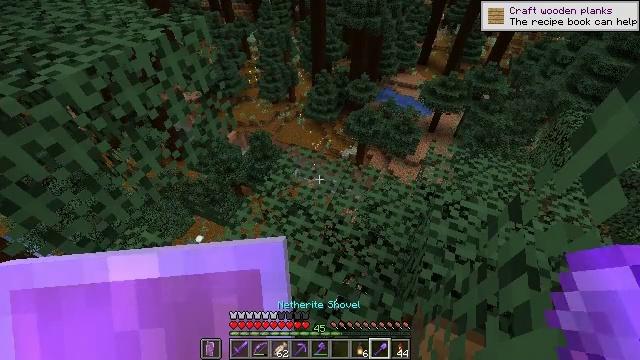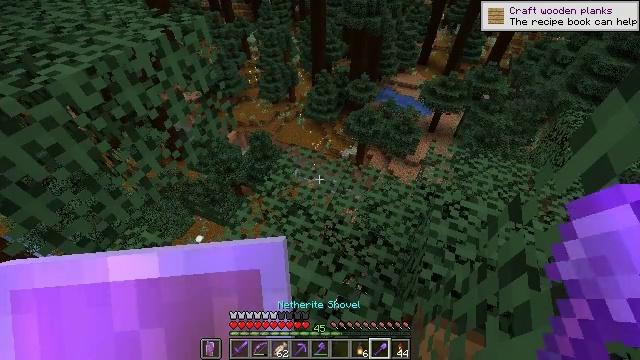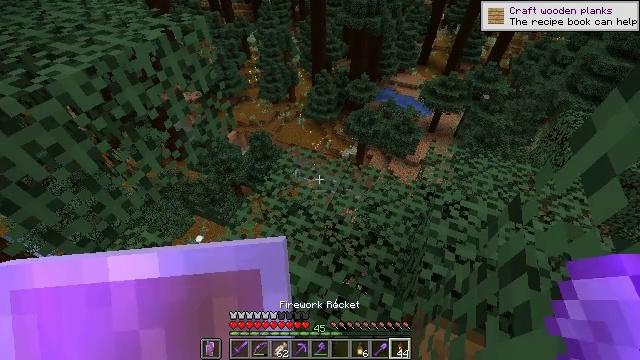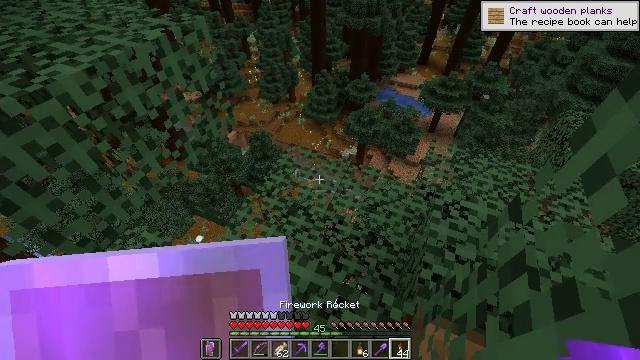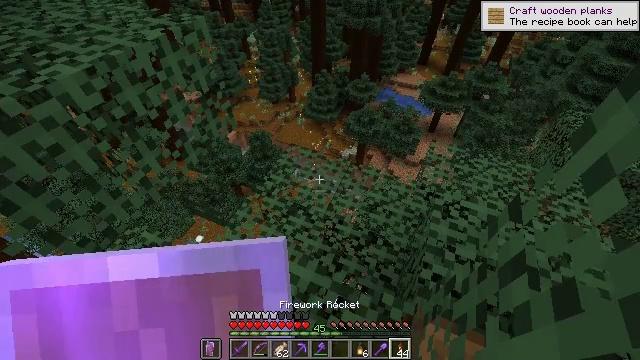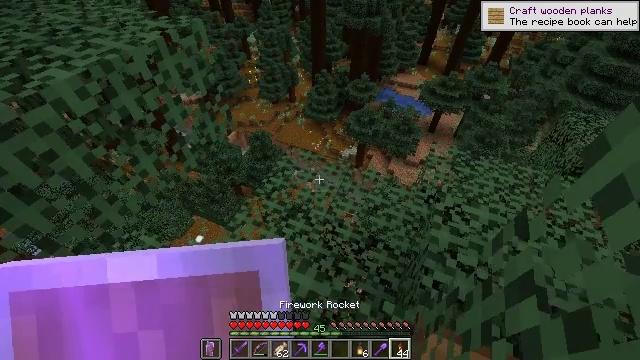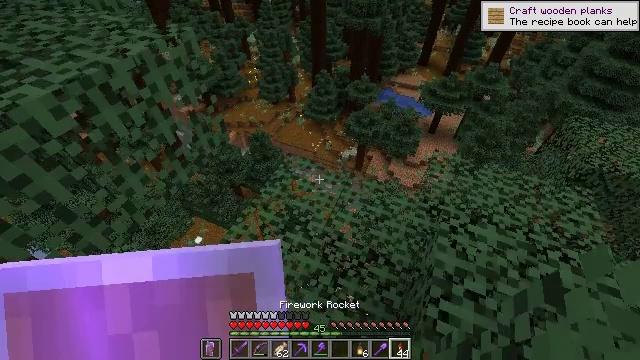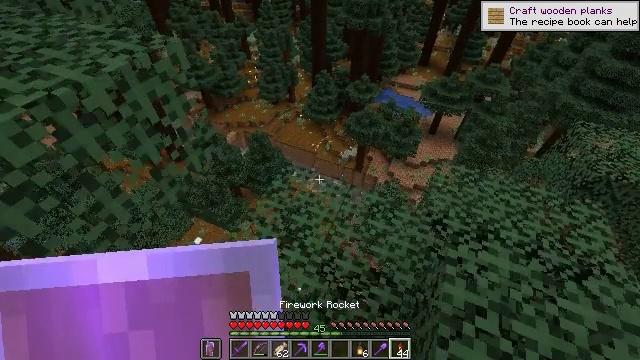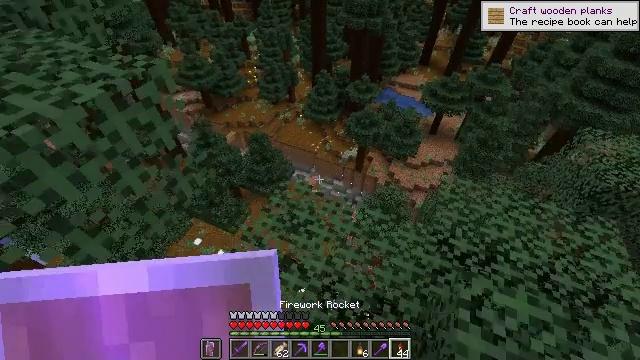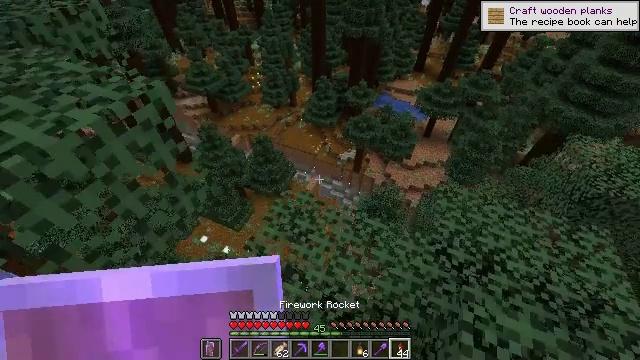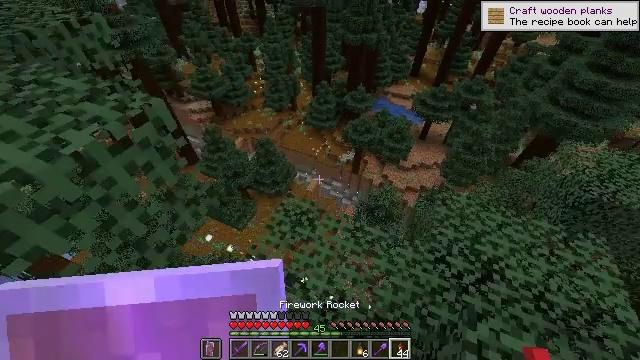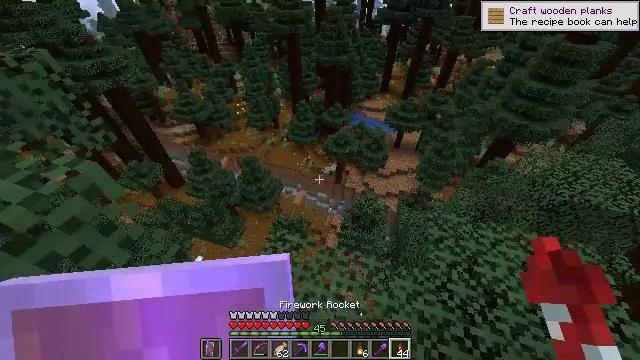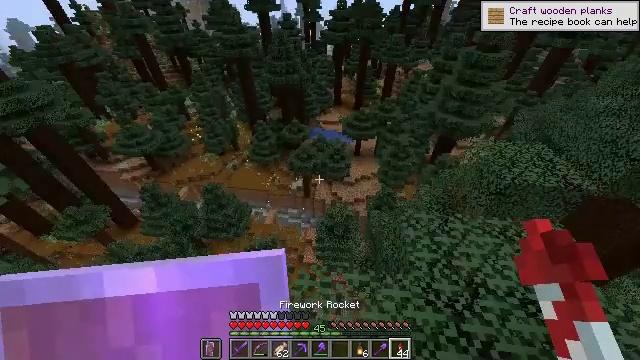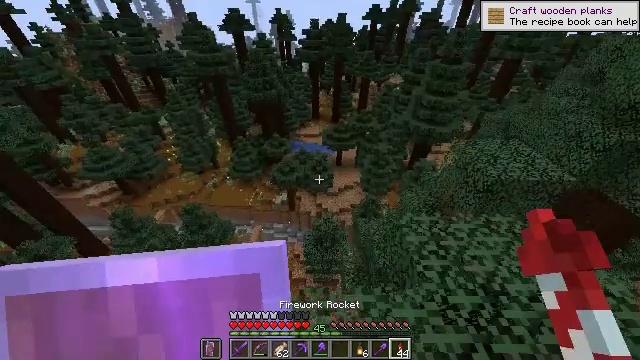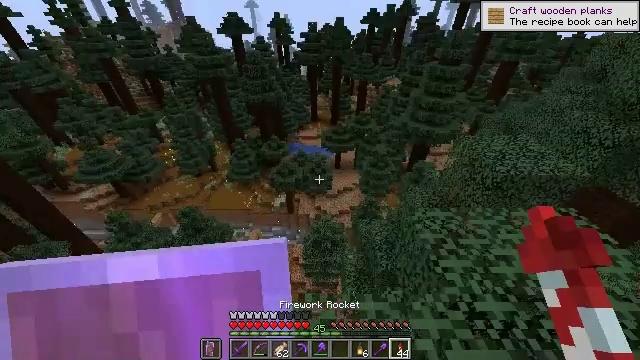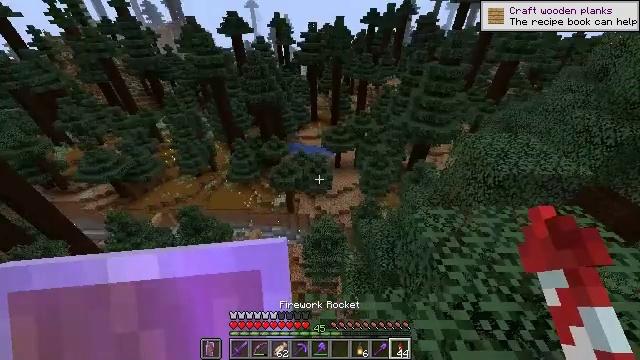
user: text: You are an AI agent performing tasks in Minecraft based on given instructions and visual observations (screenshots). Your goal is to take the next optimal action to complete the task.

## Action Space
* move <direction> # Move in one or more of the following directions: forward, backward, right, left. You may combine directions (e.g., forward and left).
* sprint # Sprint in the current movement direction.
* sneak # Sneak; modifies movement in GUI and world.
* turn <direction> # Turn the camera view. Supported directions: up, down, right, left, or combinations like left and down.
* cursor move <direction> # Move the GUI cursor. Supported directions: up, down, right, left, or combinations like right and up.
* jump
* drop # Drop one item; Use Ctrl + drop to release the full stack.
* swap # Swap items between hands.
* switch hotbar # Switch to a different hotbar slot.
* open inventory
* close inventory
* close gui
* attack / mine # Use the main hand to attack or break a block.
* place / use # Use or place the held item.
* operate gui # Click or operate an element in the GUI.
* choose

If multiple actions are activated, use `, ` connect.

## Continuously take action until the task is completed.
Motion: motion action
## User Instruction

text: Punch the spruce leaves to get saplings.
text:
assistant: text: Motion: no_op
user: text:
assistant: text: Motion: no_op
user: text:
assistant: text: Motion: no_op
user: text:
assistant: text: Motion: no_op
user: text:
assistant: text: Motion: move forward
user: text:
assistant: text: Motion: move forward
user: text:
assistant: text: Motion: move forward
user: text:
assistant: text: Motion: move forward, sprint
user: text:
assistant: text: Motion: move forward, sprint
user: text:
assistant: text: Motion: move forward, sprint
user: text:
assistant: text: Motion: move forward, sprint, turn right and up
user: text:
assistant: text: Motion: move forward, sprint, turn right and up
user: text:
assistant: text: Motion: move forward, sprint, turn right and up
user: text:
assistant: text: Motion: move forward, sprint, jump
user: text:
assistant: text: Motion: move forward, sprint, jump
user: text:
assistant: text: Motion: move forward, sprint, jump
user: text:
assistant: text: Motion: move forward, sprint, jump
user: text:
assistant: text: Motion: move forward, sprint, jump
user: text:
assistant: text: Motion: move forward, sprint, turn right and up
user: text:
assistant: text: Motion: move forward, sprint, turn right and up
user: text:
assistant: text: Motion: move forward, sprint, turn right and up
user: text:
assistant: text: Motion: move forward, sprint, turn right and up
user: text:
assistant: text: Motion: move forward, sprint, turn up, jump
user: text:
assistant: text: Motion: move forward, sprint, turn right and up, jump
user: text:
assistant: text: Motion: move forward, sprint, turn right and up, jump
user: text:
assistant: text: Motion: move forward, sprint, turn right and up, jump
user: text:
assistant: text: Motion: move forward, sprint, turn up, jump
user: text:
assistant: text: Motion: move forward, sprint, jump
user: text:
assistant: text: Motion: move forward, sprint, jump
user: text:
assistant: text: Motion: move forward, sprint, jump